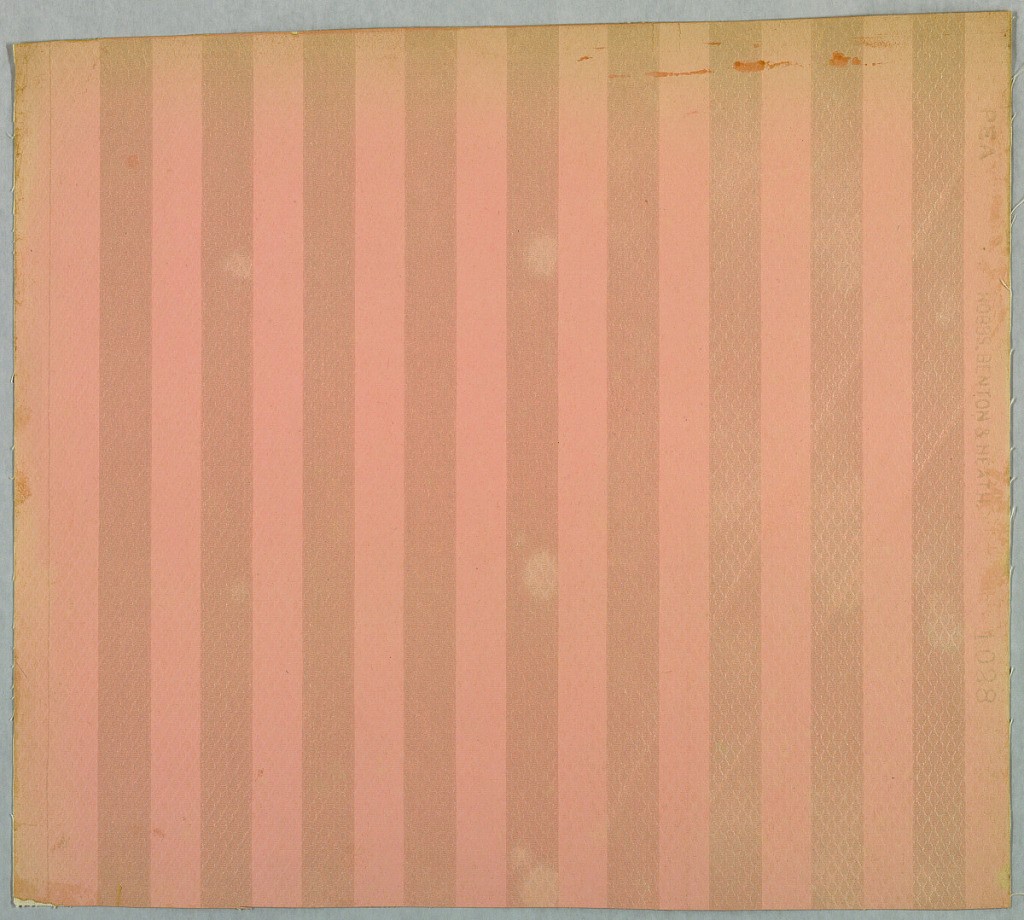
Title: Sidewall
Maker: Hobbs, Benton & Heath, Hoboken, New Jersey
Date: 1890–1900
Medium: Machine-printed
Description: Divided in one inch vertical stripes alternating, one dull pink, the other pink satin finish. Entire background of paper is embossed in a small diamond motif. Center of each diamond embossed in fine horizontal lines. Printed in pink on embossed paper. Printed in selvedge: "PEA, 1028, Hobbs, Benton & Heath".